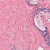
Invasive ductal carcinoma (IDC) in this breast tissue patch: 0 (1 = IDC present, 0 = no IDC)